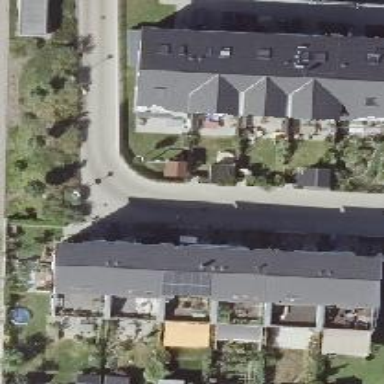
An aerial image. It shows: Living street.